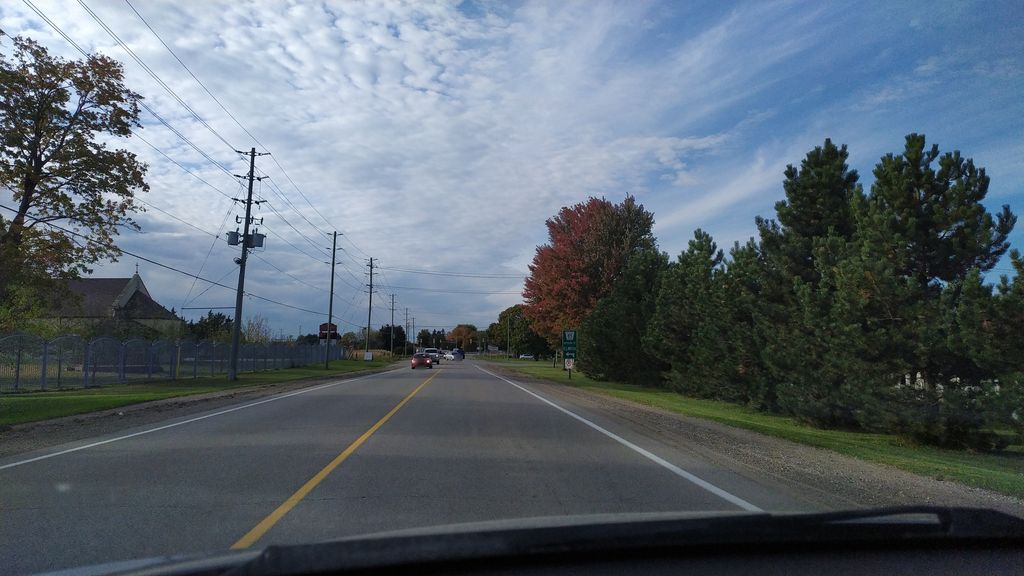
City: kitchener-waterloo